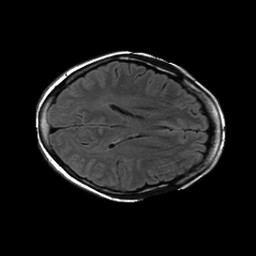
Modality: FLAIR
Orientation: axial
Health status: ill
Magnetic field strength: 3 T